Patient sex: M
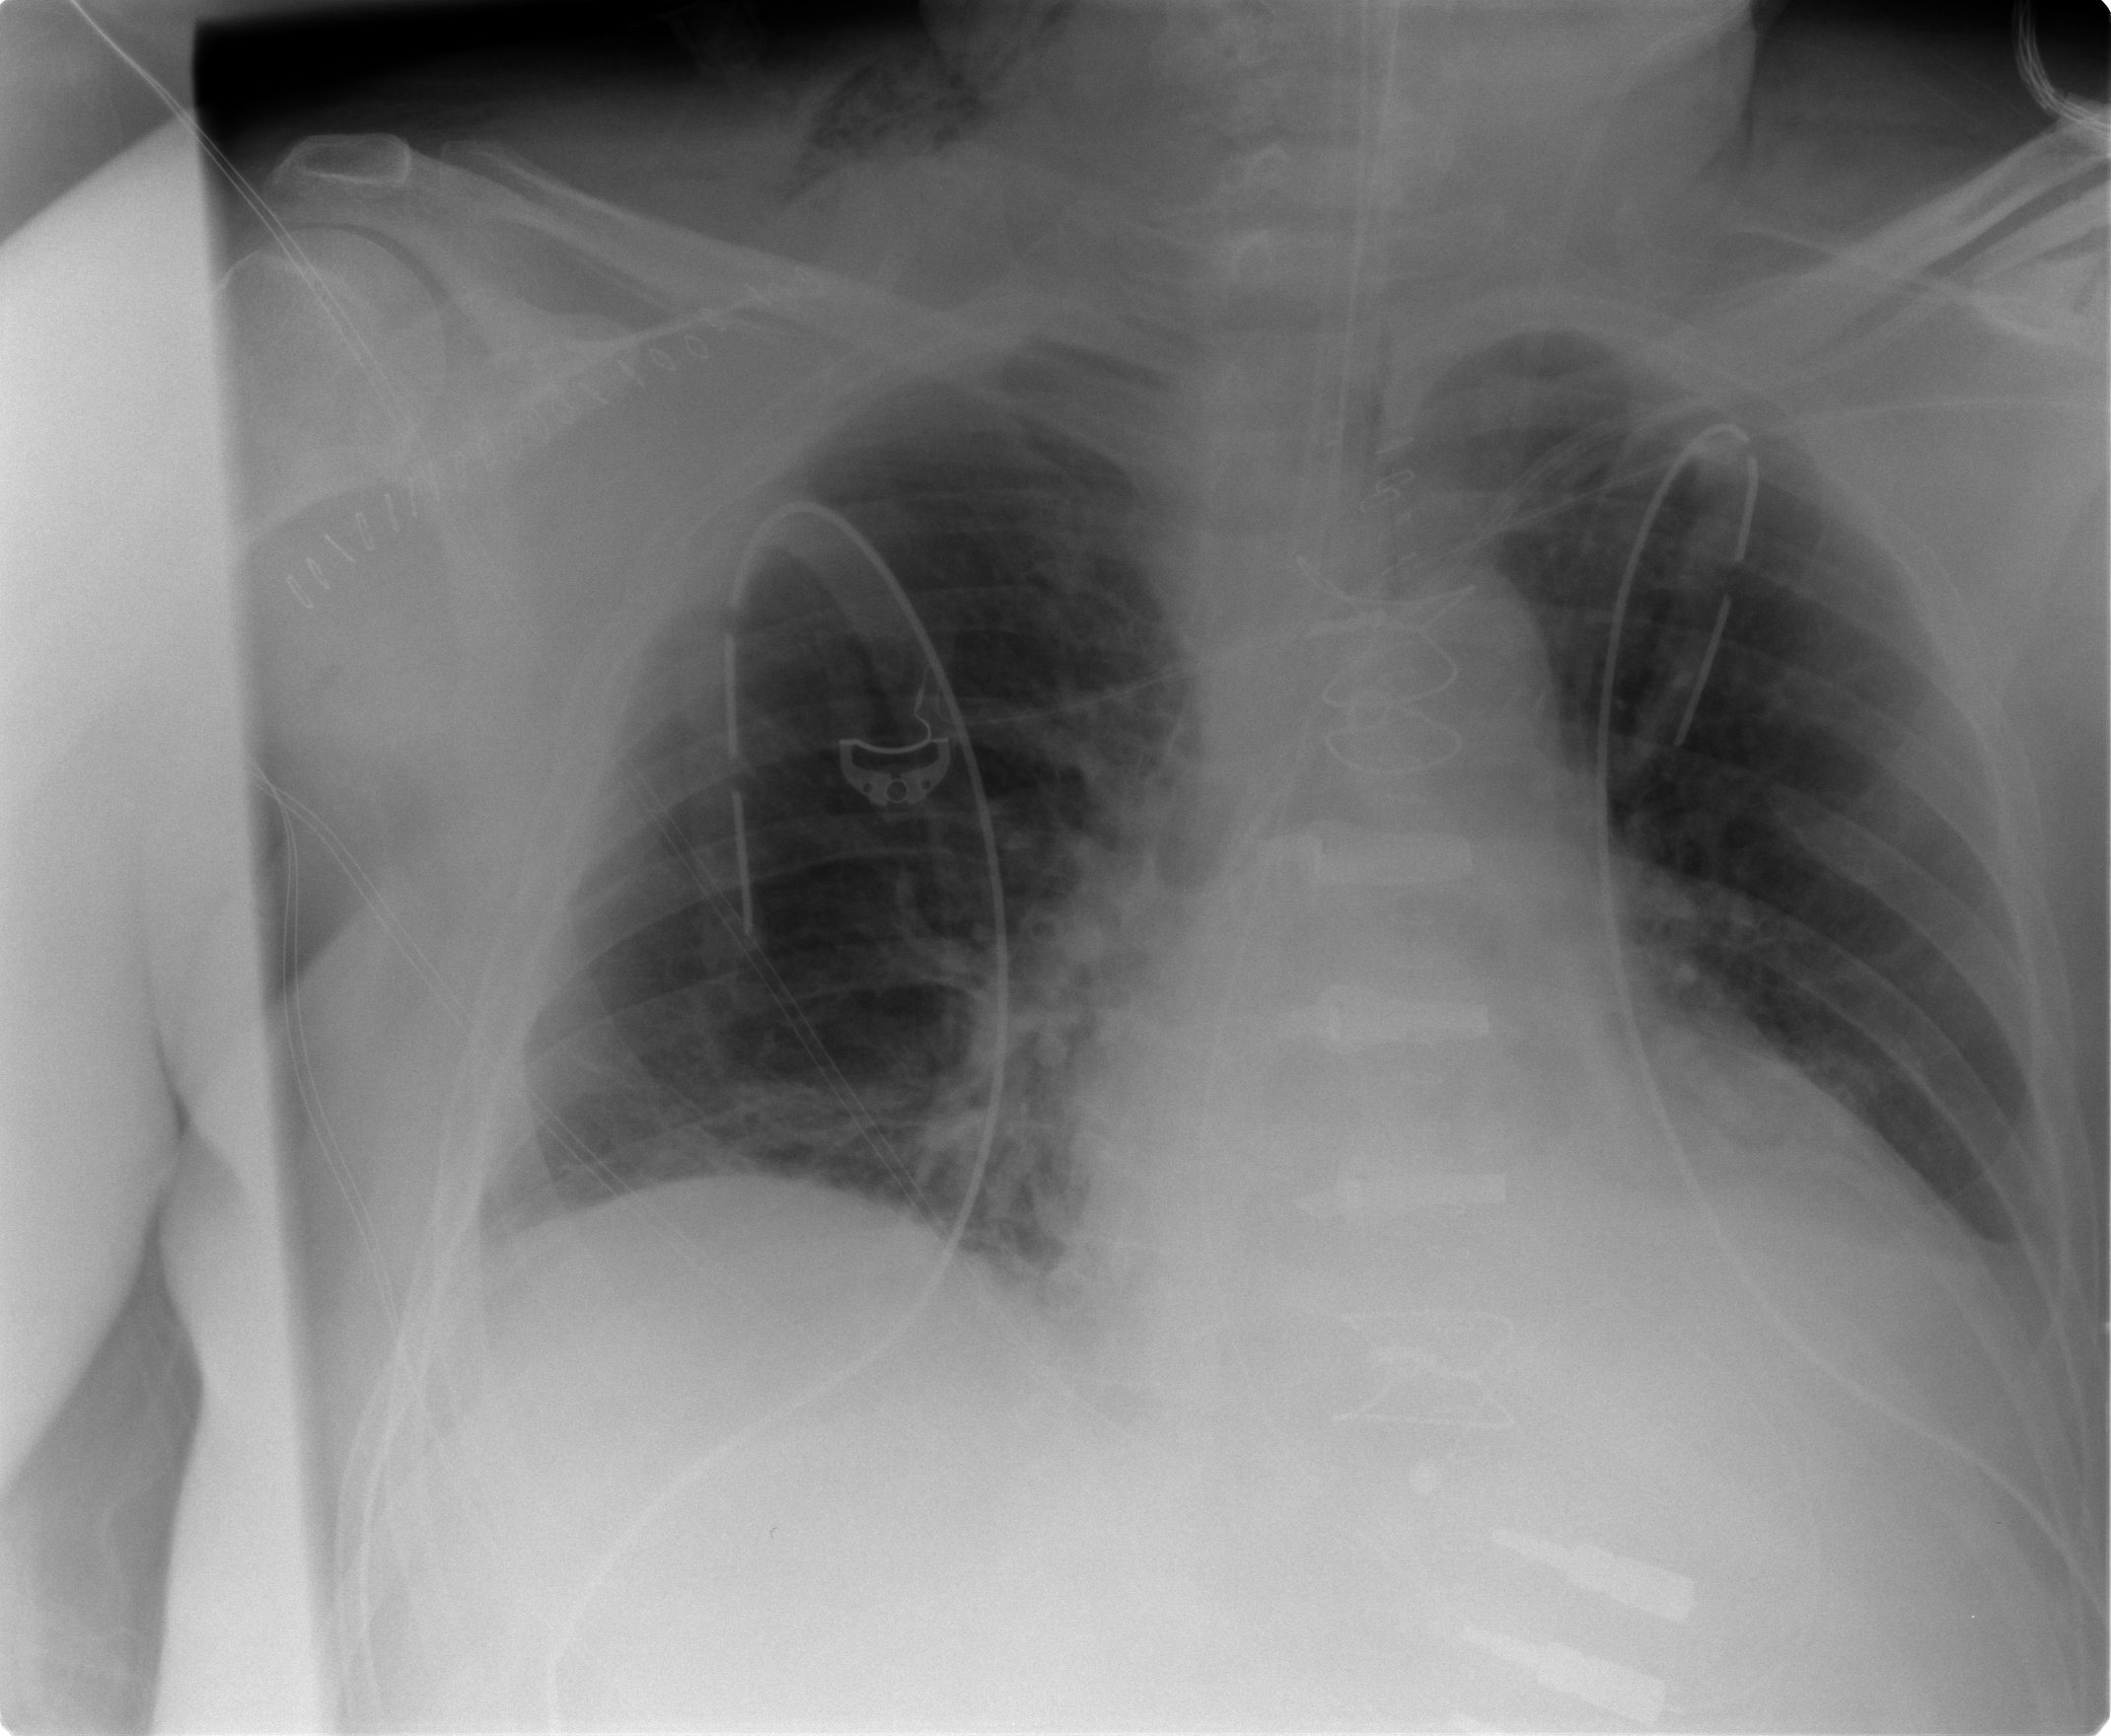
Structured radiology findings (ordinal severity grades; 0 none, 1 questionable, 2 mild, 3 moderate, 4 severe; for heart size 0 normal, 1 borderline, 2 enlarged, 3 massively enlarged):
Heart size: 0
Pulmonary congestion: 1
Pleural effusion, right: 1
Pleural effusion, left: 2
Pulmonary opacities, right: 0
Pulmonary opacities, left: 0
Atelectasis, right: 2
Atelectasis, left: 2